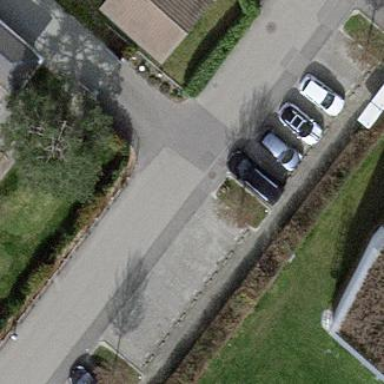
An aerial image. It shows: Street-side parking area.